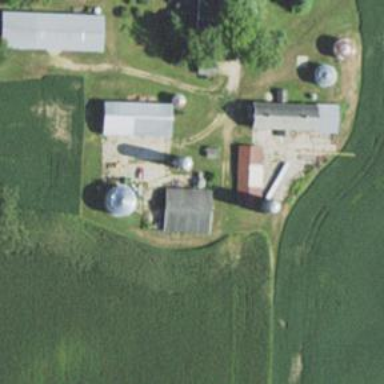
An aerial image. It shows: Silo.